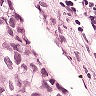
Metastatic tissue present: yes